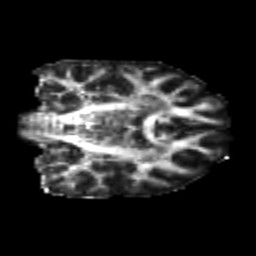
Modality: FA
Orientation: coronal
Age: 26
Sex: female
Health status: healthy
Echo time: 0.074 s